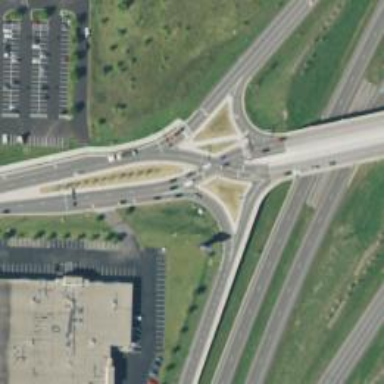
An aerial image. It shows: Trunk link highway at diverging diamond interchange (DDI).